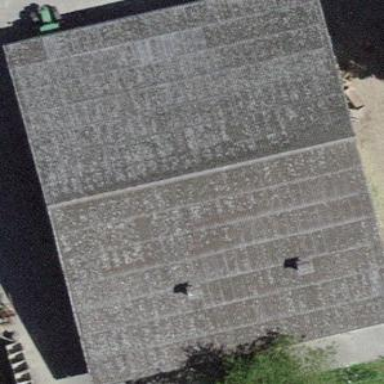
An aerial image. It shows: Rural barn.